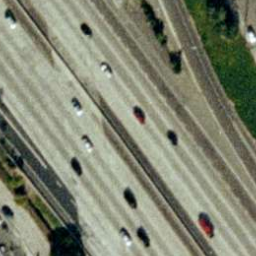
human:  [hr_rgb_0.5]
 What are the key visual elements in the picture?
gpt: freeway